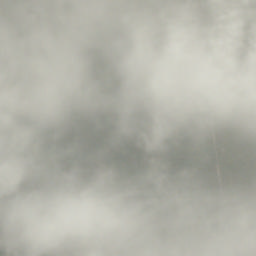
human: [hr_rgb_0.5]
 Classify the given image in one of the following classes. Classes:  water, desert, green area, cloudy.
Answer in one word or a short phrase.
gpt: cloudy